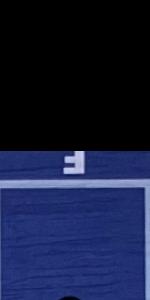
Label: Empty